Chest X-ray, PA view. Patient: 40 years old, sex M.
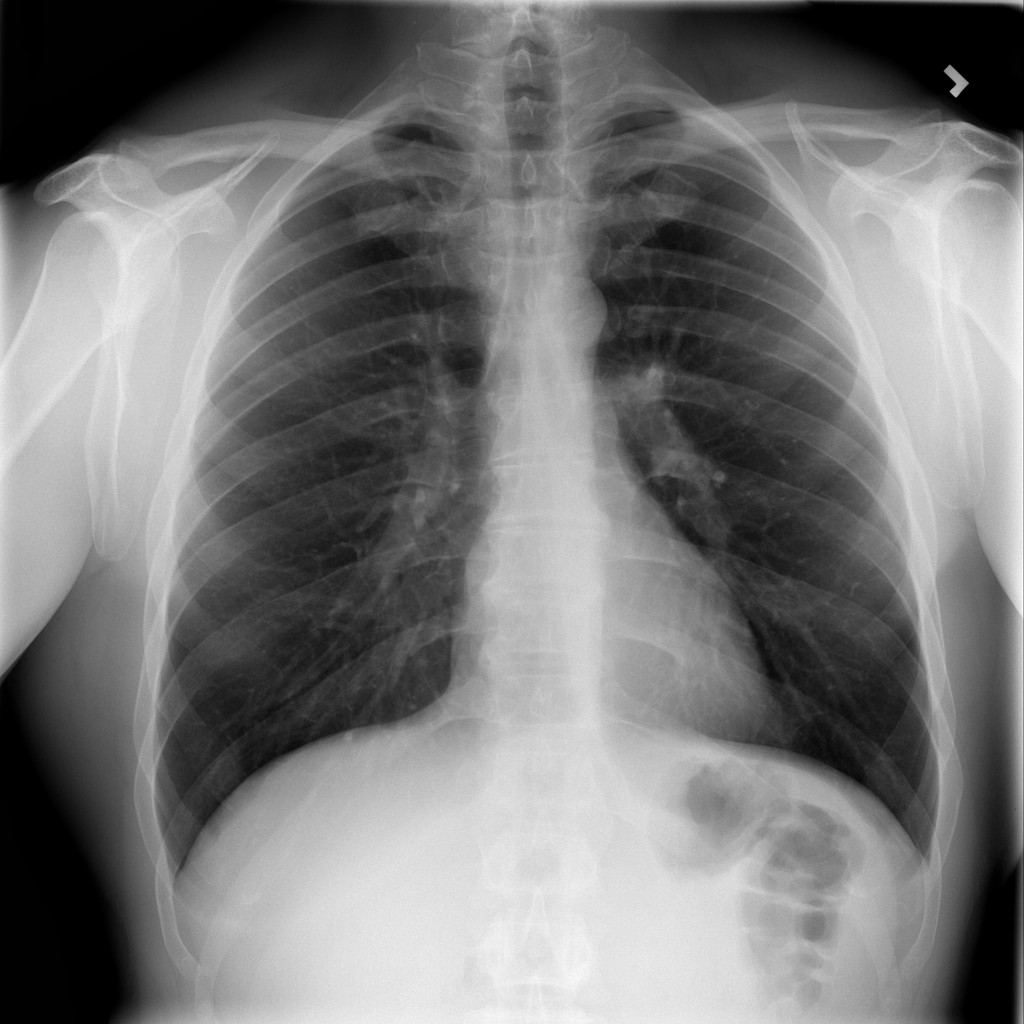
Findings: No Finding